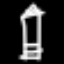
Label: pencil